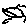
Label: sun